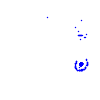
Particle: electron